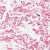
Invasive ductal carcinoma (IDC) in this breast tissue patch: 0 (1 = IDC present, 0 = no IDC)